Interaction volume radius: 5 \u00c5
Interaction volume height: 10 \u00c5
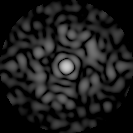
Disorder parameter: 0.7994